Question: I have one 2d line (it can be a curved line, with loops and so on), and multiple similar paths. I want to compare the first path with the rest, and determine which one is the most similar (in percentage if possible).
I was thinking maybe transforming the paths into bitmaps and then using a library to compare the bitmaps, but that seems like overkill. In my case, I have only an uninterrupted path, made of points, and no different colors or anything.
Can anyone help me?
Edit:
So the first line is the black one. I compare all other lines to it. I want a library or algorithm that can say: the red line is 90% accurate (because it has almost the same shape, and is close to the black one); the blue line is 5% accurate - this percentage is made up for this example... - because it has a similar shape, but it's smaller and not close to the black path.
So the criterion of similarity would be:
- - -
(color doesn't matter)
I know it's impossible to find a library that considers all this. But the most important comparisons should be: are they the same shape and size? The distance I can calculate on my own.

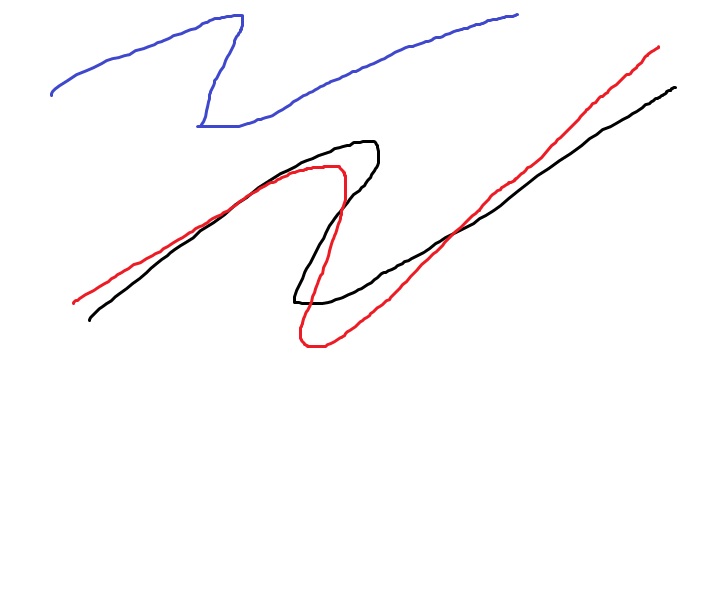
Answer: I can think of two measures to express similarity between two lines N (defined as straight line segments between points p0, p1... pr)
M (with straight line segments between q0, q1, ...qs). I assume that p0 and q0 are always closer than p0 and qs.
Use the sum of the areas enclosed between N and M, where N and M are more different as the area gets larger.
To get N and M to form a closed shape you should connect p0 and q0 and pr and qs with straight line segments.
To be able to calculate the surface of the enclosed areas, introduce new points at the intersections between segments of N and M, so that you get one or more simple polygons without holes or self-intersections. The area of such a polygon is relatively straightforward to compute (search for "polygon area calculation" around on the web), sum the areas and you have your measure of (dis)similarity.
Take a predefined number (say, 1000) of sample points O that lie on N (either evenly spaced with respect to the entire line, or evenly spaced
over each line segment of N). For each sample point o in O, we'll calculate the distance to the closest corresponding point on M: the result is the sum of these distances.
Next, reverse the roles: take the sample points from M and calculate each closest corresponding point on N, and sum their distances.
Whichever of these two produces the smallest sum (they're likely not the same!) is the measure of (dis)similarity.
: To locate the closest corresponding point on M, locate the closest point for every straight line segment in M (which is simple algebra, google for "shortest distance between a point and a straight line segment"). Use the result from the segment that has the smallest distance to o.
Method 1 requires several geometric primitives (point, line segment, polygon) and operations on them (such as calculating intersection points and polygon areas),
in order to implement. This is more work, but produces a more robust result and is easier to optimize for lines consisting of lots of line segments.
Method 2 requires picking a "correct" number of sample points, which can be hard if the lines have alternating parts with little detail
and parts with lots of detail (i.e. a lot of line segments close together), and its implementation is likely to quickly get (very) slow
with a large number of sample points (matching every sample point against every line segment is a quadratic operation).
On the upside, it doesn't require a lot of geometric operations and is relatively easy to implement.